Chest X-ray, AP view. Patient: 42 years old, sex F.
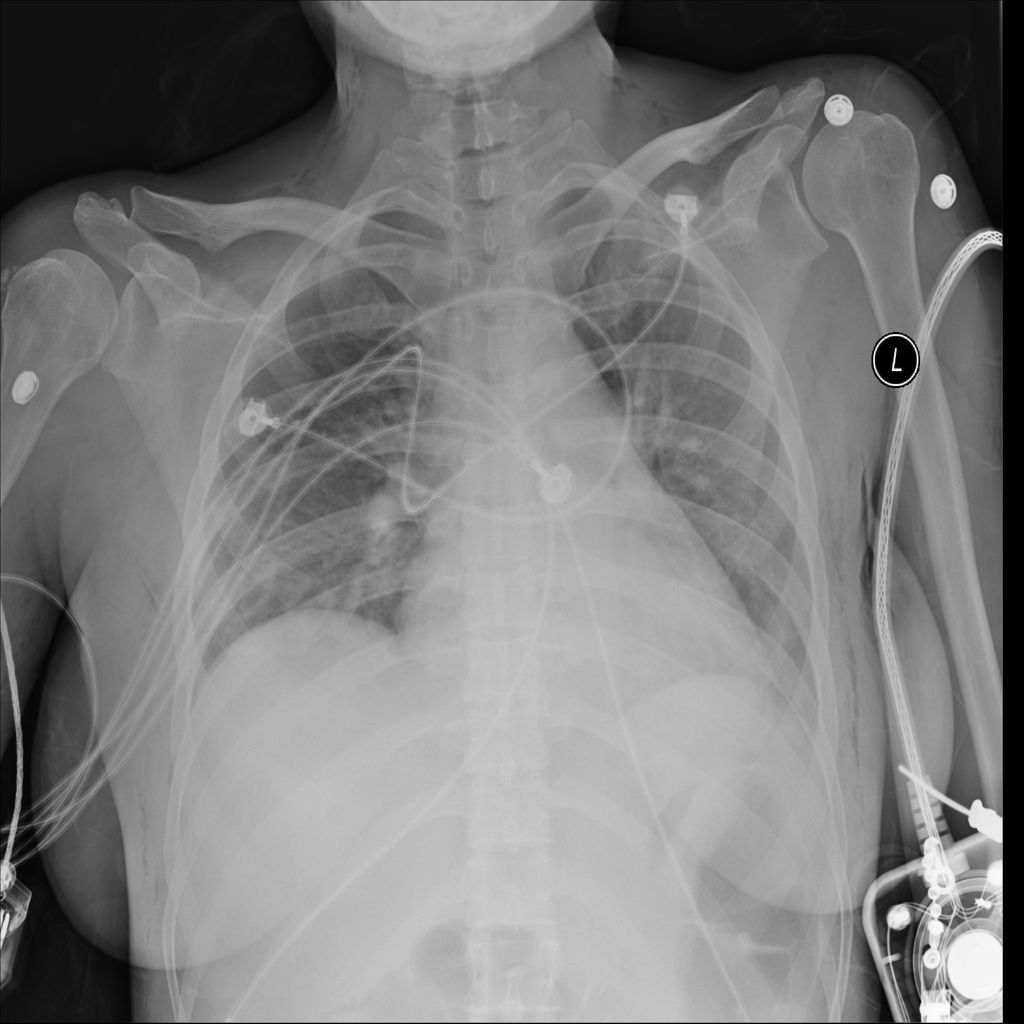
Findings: No Finding